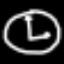
Label: clock